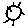
Label: sun